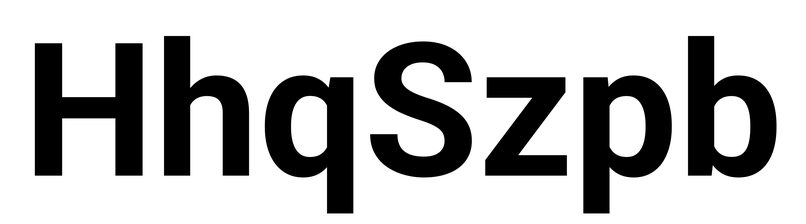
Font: Roboto_Bold